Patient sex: M
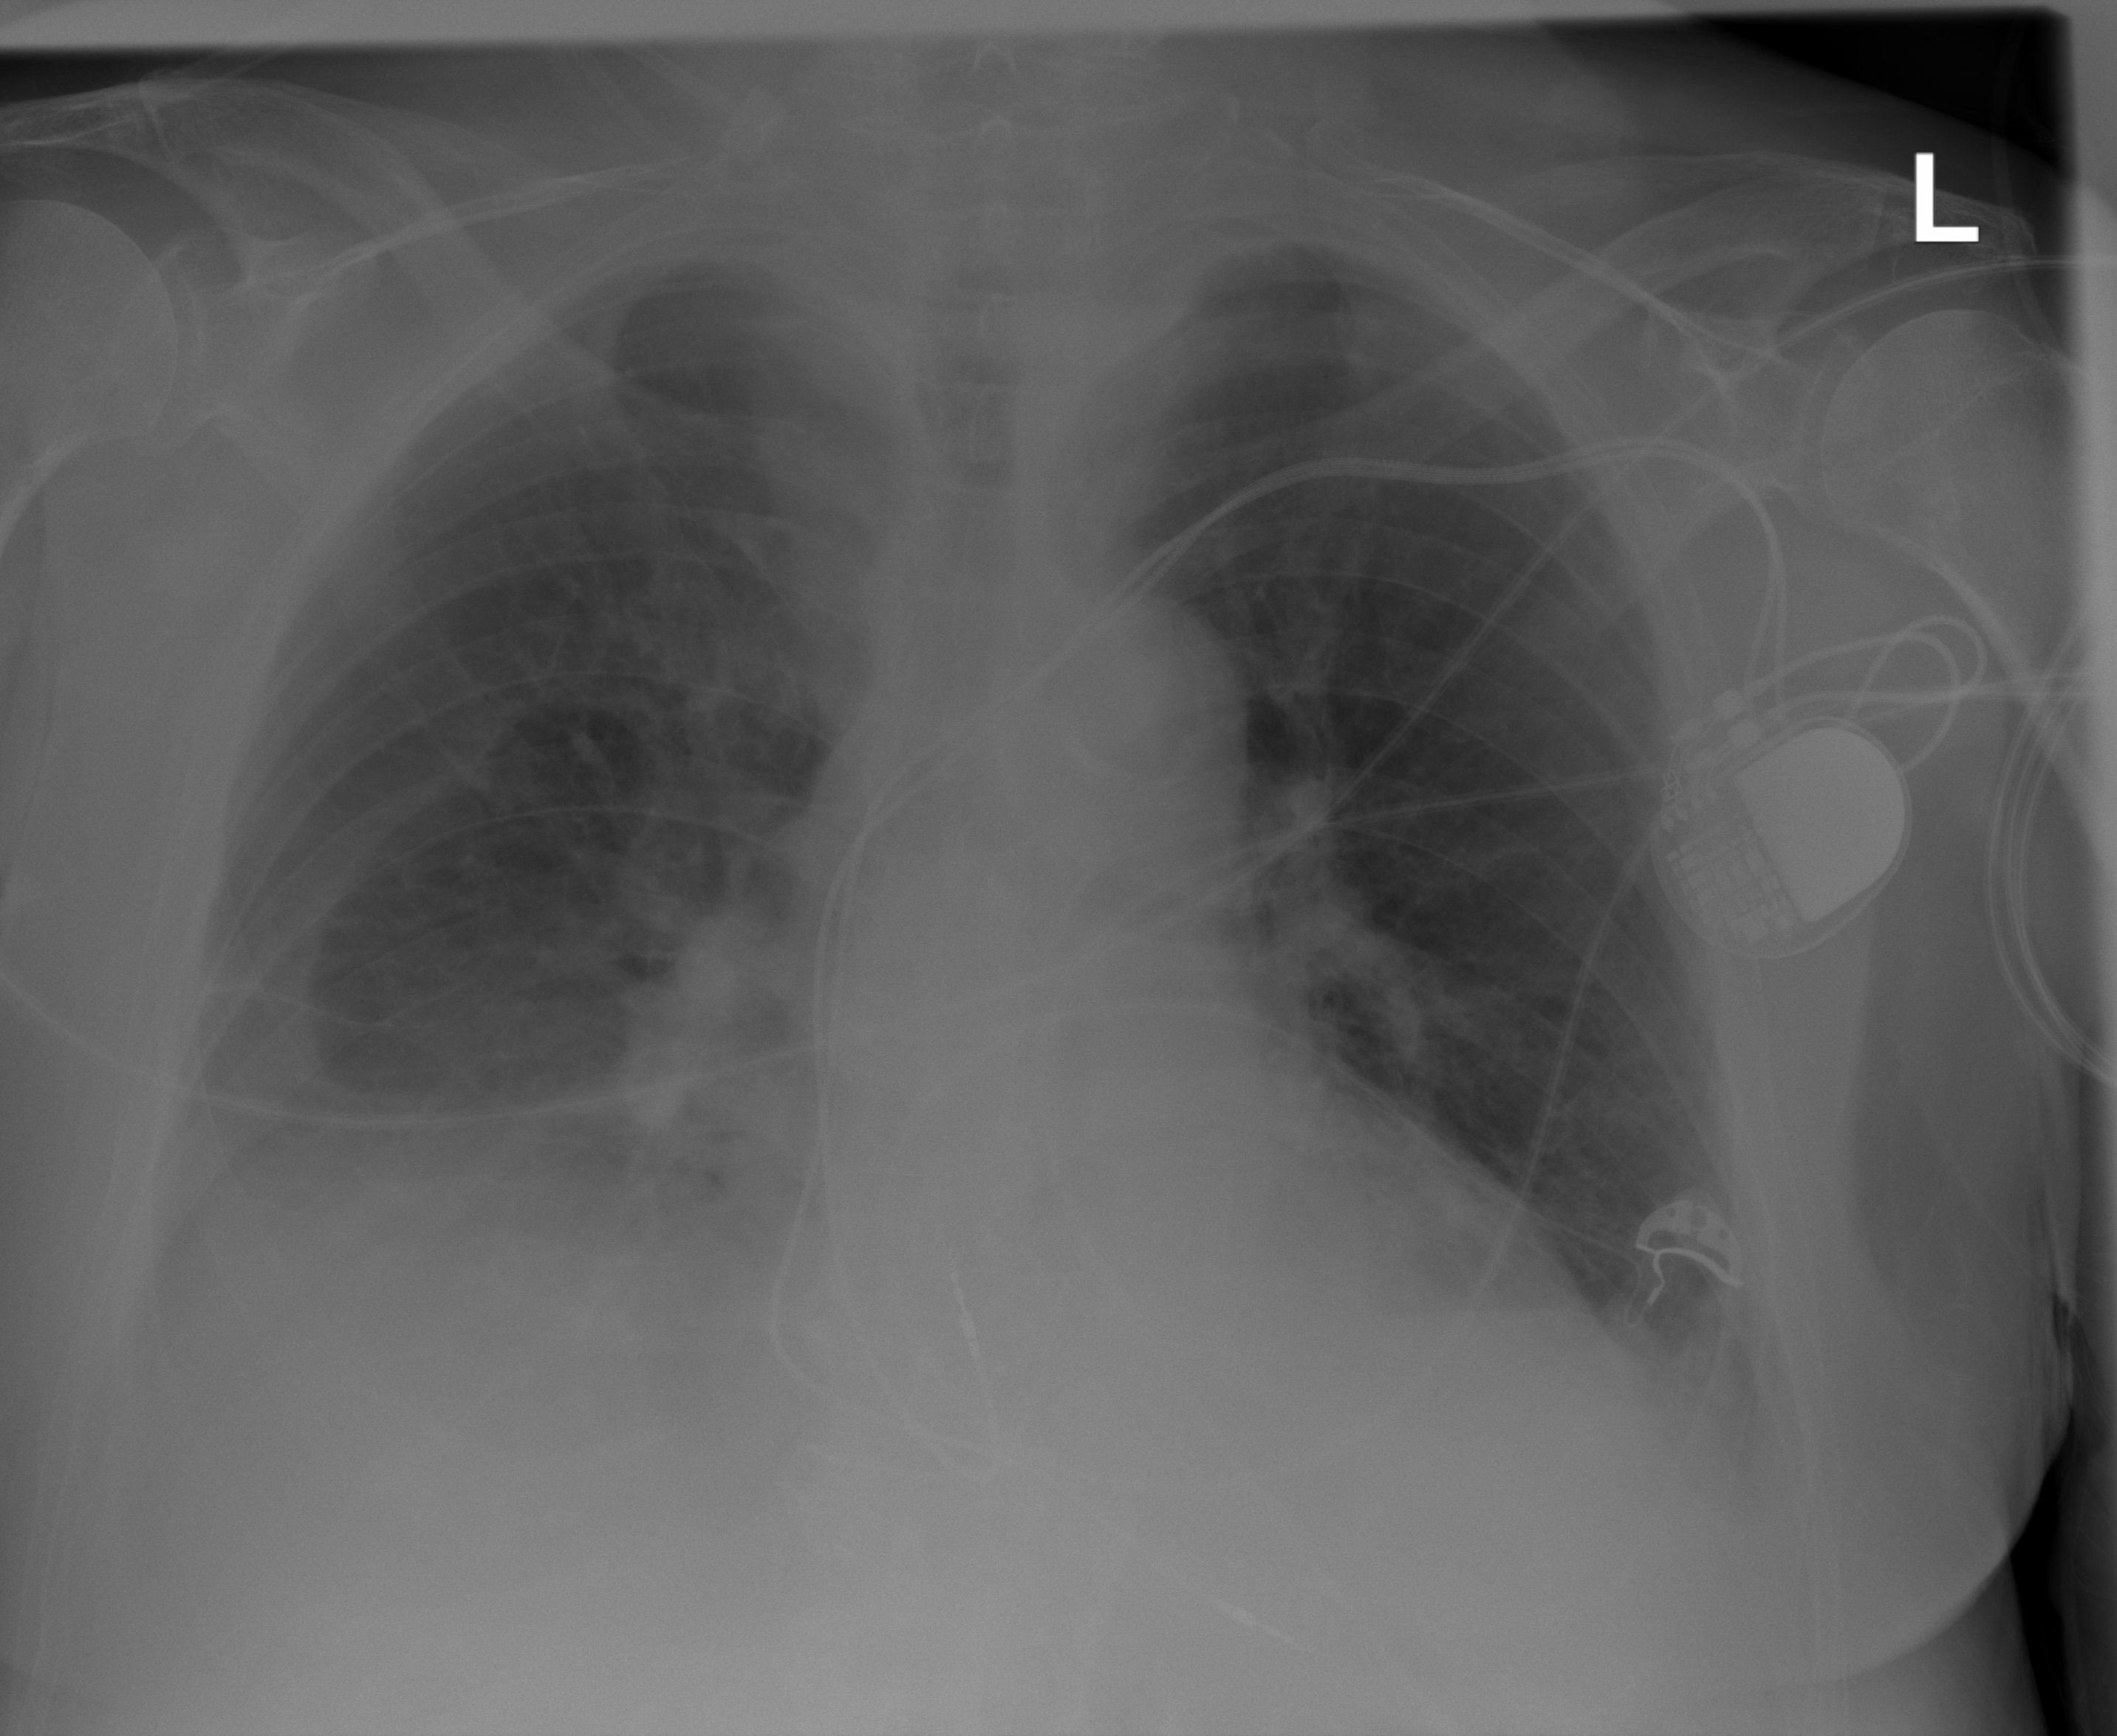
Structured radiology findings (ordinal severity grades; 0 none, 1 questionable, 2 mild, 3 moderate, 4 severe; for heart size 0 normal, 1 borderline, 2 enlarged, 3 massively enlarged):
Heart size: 1
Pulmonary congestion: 3
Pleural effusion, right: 3
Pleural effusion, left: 2
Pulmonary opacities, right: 2
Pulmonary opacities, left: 2
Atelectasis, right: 2
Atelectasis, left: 2